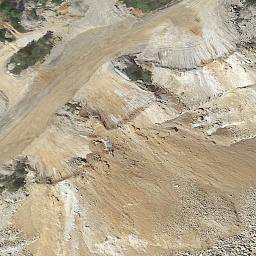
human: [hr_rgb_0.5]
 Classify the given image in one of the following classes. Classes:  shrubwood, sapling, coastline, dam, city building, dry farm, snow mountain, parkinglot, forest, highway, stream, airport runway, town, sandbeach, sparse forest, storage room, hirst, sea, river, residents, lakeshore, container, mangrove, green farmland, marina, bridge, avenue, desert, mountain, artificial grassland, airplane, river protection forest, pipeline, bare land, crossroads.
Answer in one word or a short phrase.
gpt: bare land